Field crop: maize
Growth stage: 2
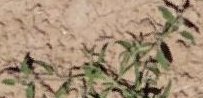
Species: atriplex